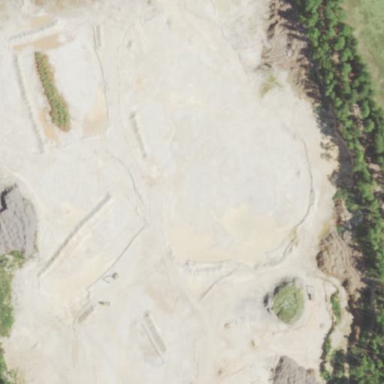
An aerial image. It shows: Quarry for sand extraction.